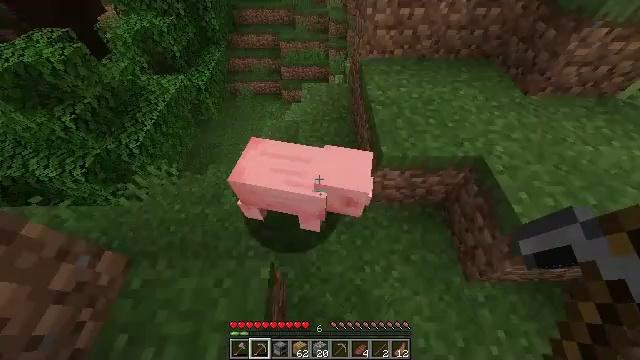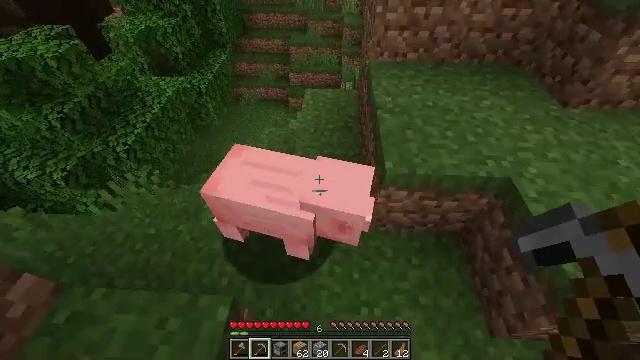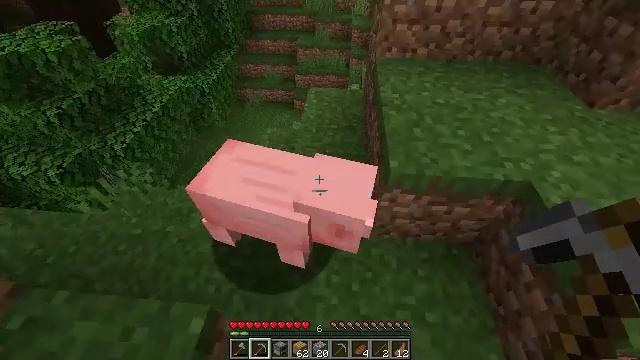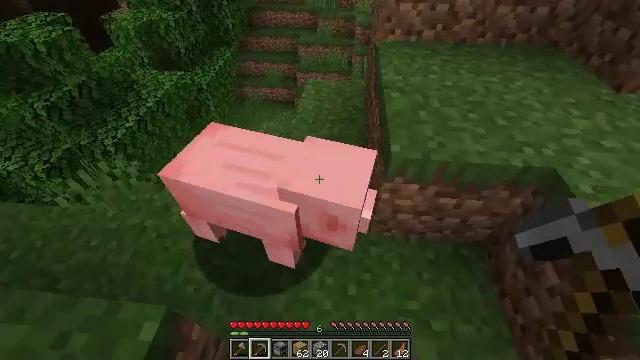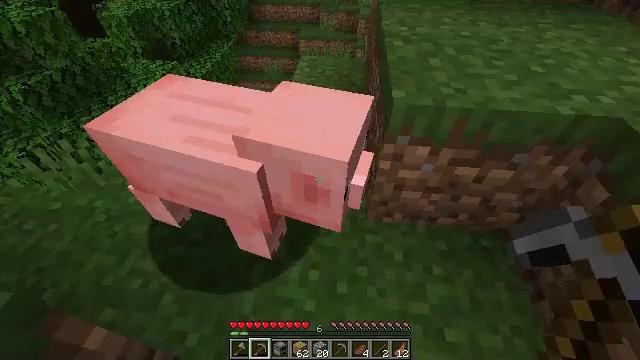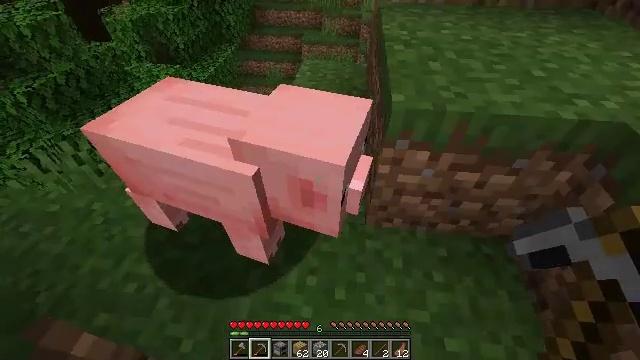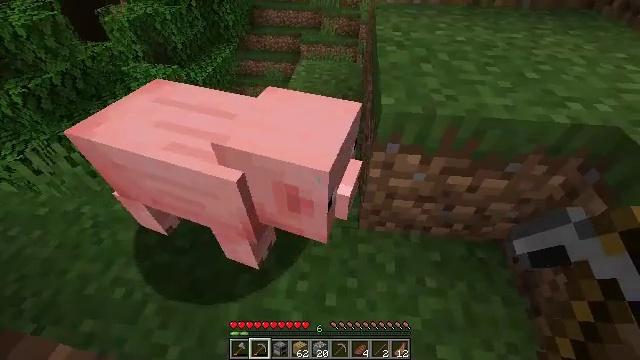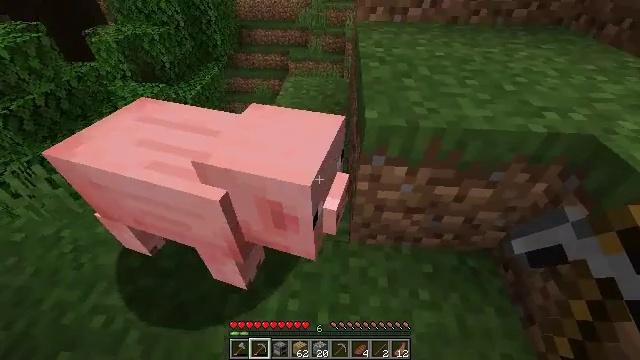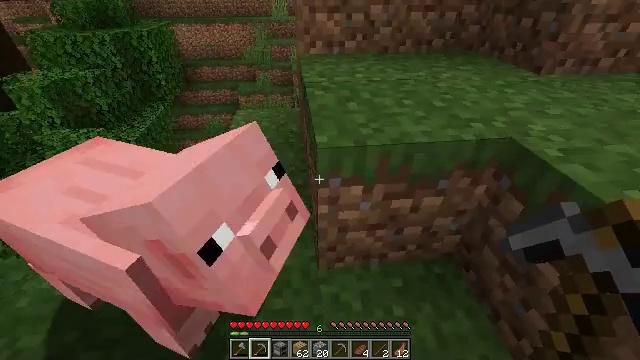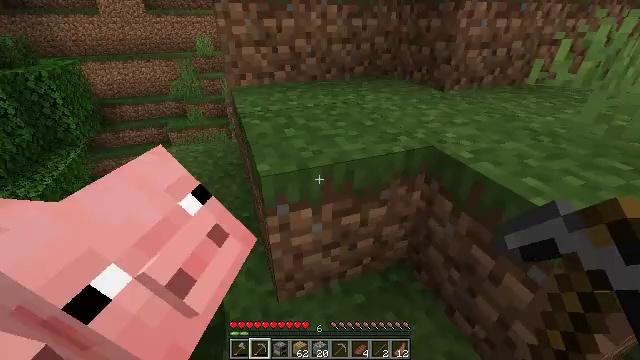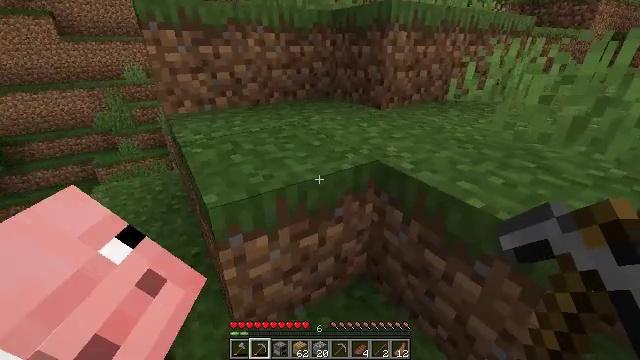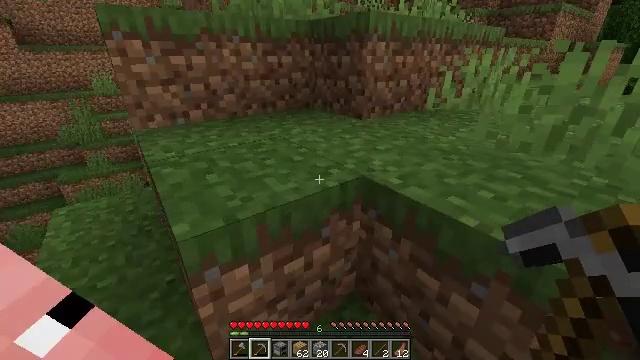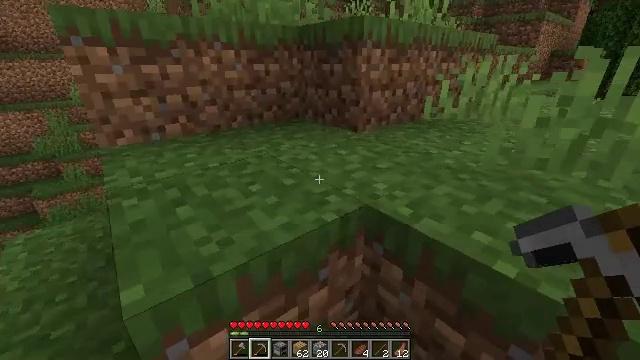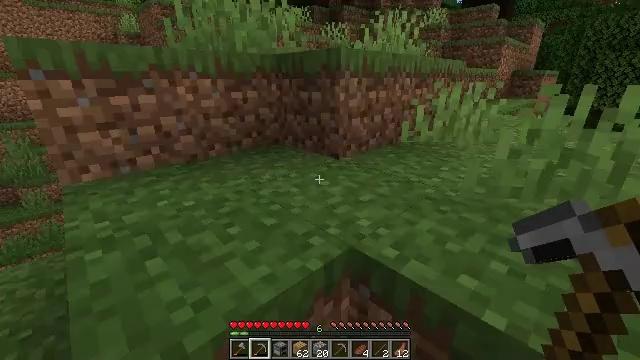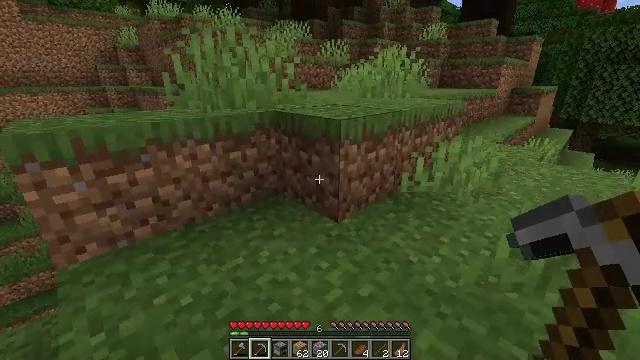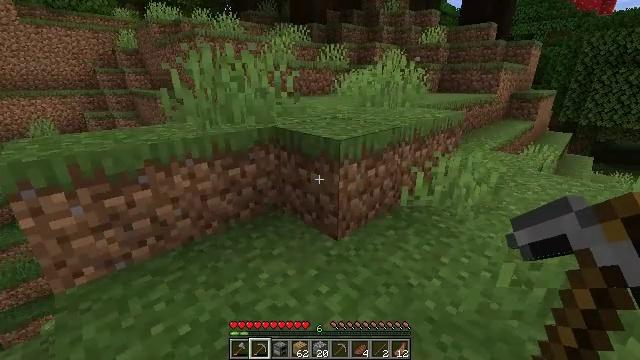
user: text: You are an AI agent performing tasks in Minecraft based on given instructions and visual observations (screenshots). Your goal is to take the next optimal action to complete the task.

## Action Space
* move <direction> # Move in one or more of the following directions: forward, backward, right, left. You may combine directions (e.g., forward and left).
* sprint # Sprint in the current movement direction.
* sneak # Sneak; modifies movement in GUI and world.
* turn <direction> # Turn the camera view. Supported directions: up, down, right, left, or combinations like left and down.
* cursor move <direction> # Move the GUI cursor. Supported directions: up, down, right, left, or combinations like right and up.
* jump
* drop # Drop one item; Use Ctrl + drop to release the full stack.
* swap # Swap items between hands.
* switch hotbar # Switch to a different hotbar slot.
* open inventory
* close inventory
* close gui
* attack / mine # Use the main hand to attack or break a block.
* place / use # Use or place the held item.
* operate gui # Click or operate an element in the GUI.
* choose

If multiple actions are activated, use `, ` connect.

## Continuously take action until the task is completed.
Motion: motion action
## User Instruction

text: Mine the dead bush in the desert.
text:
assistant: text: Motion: turn left and up
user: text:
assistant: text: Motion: turn left and up
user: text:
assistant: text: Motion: no_op
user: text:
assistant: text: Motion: turn up
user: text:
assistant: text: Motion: no_op
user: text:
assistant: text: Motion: no_op
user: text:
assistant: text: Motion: turn right and up
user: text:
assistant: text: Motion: turn right and up
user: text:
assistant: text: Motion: turn right and up
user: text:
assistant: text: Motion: move forward, turn right and up
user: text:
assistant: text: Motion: move forward, turn right and up
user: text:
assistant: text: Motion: move forward, turn right and up
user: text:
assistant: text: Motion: move forward, turn right and up, jump
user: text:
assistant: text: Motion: move forward, jump
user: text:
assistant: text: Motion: move forward, jump
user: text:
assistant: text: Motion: move forward, sprint, jump
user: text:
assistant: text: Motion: move forward, sprint, turn left and up
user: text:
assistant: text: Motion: move forward, sprint, turn left and up
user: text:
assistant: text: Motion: move forward, sprint, turn left
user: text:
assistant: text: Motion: move forward
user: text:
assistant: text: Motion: move forward, turn left
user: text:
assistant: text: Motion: move forward, turn left
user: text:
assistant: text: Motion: move forward, turn left
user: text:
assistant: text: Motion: move forward, jump
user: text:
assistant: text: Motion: move forward, jump
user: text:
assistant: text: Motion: move forward, sprint, jump
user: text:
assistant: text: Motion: move forward, sprint, turn right, jump
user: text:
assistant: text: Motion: move forward, sprint, turn right and up
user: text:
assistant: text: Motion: move forward, sprint, turn right and up
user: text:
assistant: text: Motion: move forward, sprint, turn right